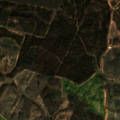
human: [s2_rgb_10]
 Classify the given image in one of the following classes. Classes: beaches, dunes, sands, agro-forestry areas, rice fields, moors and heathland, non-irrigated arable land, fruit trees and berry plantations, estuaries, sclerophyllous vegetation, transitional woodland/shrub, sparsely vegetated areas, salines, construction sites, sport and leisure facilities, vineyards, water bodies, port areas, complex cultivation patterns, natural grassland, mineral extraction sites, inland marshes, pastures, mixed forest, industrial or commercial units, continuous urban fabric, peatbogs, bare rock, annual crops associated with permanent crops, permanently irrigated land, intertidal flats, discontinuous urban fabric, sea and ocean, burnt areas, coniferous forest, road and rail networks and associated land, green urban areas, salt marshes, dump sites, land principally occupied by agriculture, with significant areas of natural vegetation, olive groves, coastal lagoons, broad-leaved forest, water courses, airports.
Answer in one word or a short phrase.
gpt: agro-forestry areas, broad-leaved forest